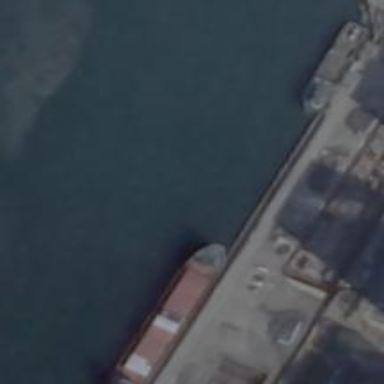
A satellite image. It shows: Man-made pier.